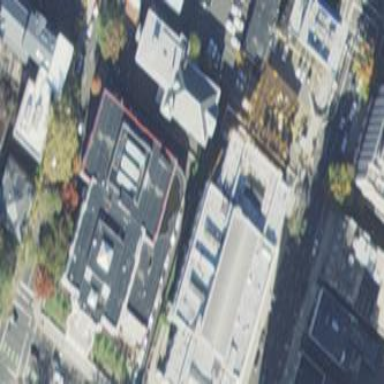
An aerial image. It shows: Public building.